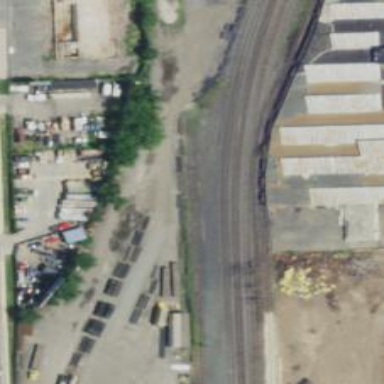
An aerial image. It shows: Railway siding with rails.